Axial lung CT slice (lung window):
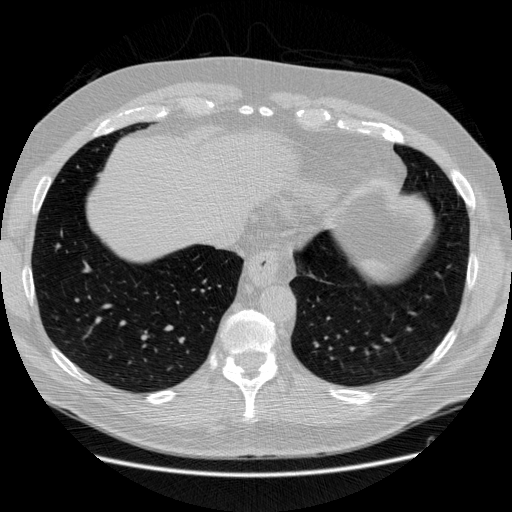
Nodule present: no